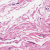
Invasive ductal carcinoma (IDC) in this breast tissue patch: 0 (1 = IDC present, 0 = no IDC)